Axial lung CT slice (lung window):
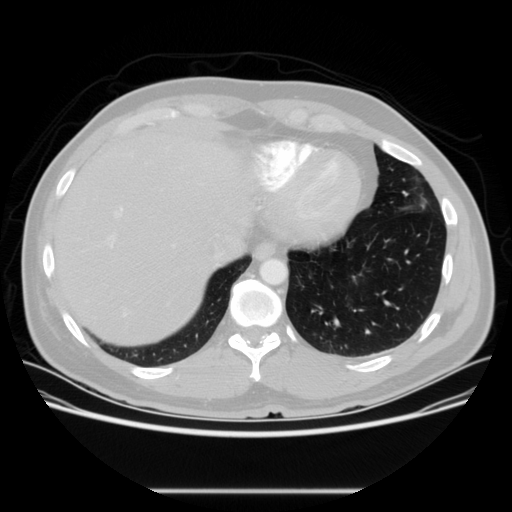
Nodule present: no